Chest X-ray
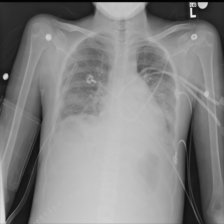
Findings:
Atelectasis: negative
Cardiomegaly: negative
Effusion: negative
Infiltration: negative
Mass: negative
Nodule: negative
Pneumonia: negative
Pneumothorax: positive
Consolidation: positive
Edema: negative
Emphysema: negative
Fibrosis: negative
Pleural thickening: negative
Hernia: negative